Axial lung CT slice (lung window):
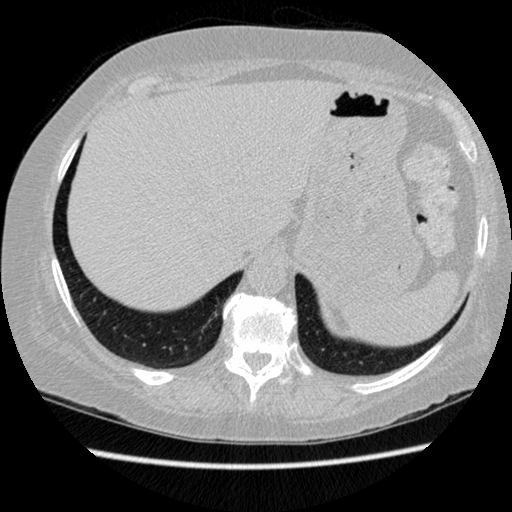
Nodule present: no